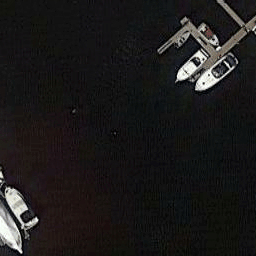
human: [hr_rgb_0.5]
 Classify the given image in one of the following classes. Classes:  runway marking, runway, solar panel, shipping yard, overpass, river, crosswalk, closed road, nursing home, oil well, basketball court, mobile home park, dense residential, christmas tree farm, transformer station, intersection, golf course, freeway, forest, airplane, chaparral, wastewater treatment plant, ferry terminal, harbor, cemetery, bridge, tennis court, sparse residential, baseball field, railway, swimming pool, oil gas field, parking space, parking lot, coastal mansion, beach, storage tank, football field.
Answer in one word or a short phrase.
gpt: harbor